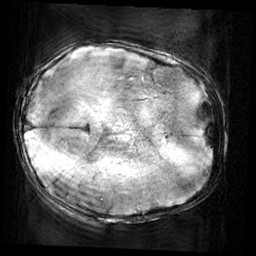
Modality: SWI
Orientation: axial
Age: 9
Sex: male
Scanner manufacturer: siemens
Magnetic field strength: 3 T
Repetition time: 0.027 s
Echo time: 0.02 s